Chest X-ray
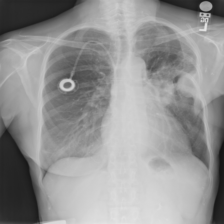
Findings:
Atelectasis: negative
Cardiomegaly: negative
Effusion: negative
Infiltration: negative
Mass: positive
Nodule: negative
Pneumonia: negative
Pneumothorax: negative
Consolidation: negative
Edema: negative
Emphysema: negative
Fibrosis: negative
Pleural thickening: negative
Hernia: negative